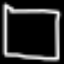
Label: square